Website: bh-photo
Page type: account-selection
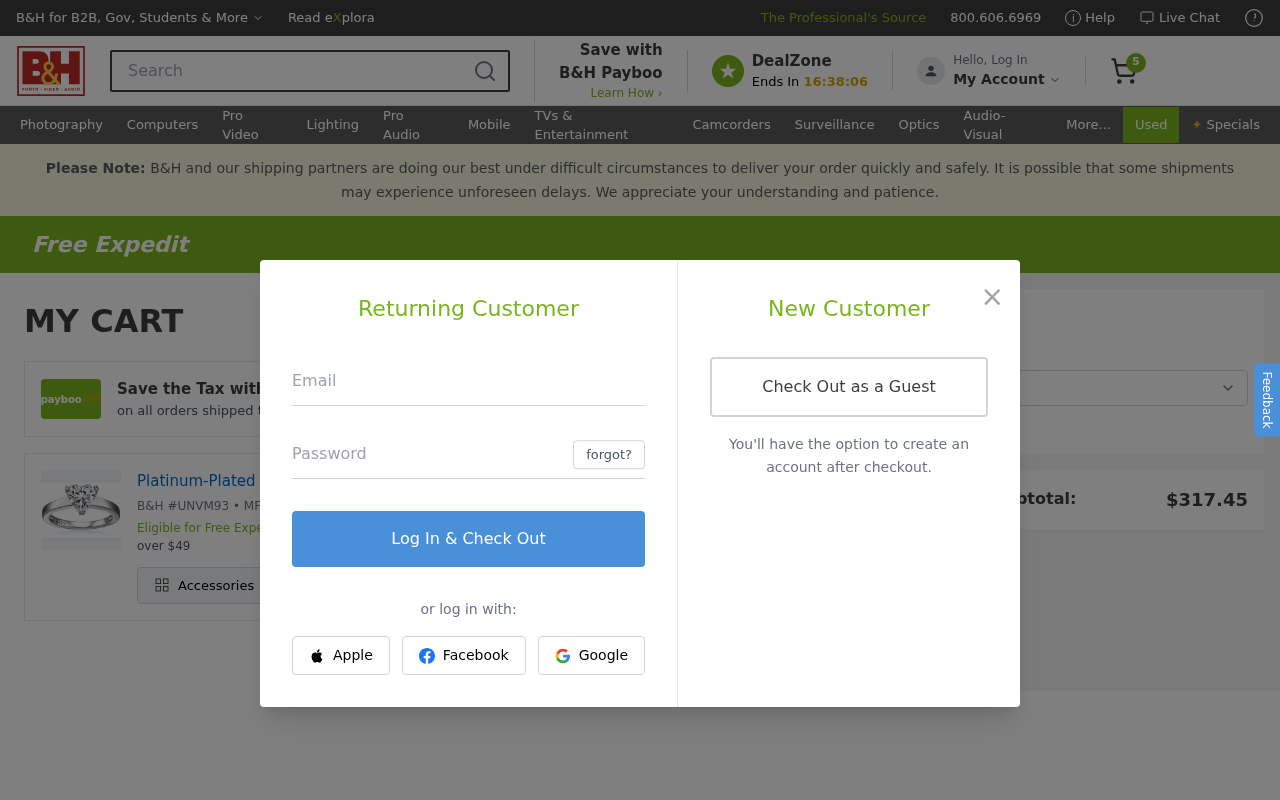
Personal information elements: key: PII_EMAIL
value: jasmine.thompson@yahoo.com
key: PII_POSTCODE
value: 72558
Product elements: key: PRODUCT1_NAME
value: Platinum-Plated Silver Heart-Shape (1.5 cttw) Solitaire Ring made with Swarovski Zirconia, Size 5
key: PRODUCT1_QUANTITY
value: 5
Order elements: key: ORDER_NUM_ITEMS
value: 5
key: ORDER_SUBTOTAL
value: $317.45
Search elements: key: HEADER_SEARCH
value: Search
Other elements: key: BH_ITEM_NUMBER
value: UNVM93
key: MFR_NUMBER
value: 90735E